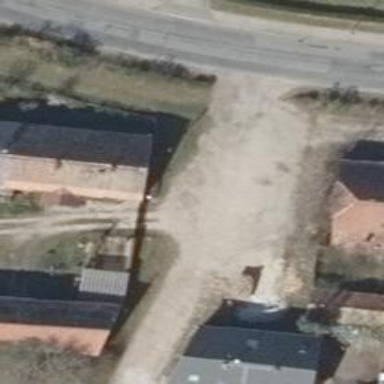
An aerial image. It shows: Driveway leading to service road.